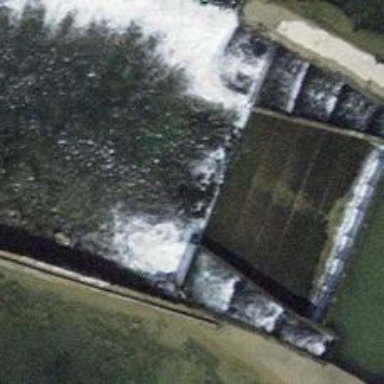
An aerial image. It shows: Playspot for whitewater activities with surf wave rated at grade 3.